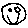
Label: smiley face